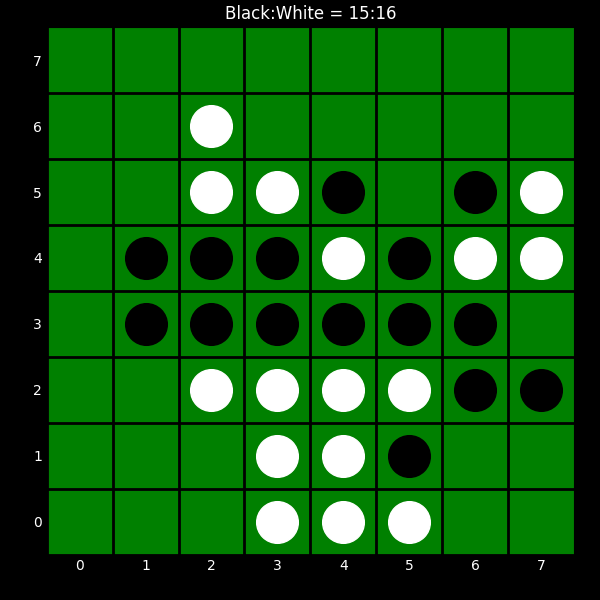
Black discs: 15
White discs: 16